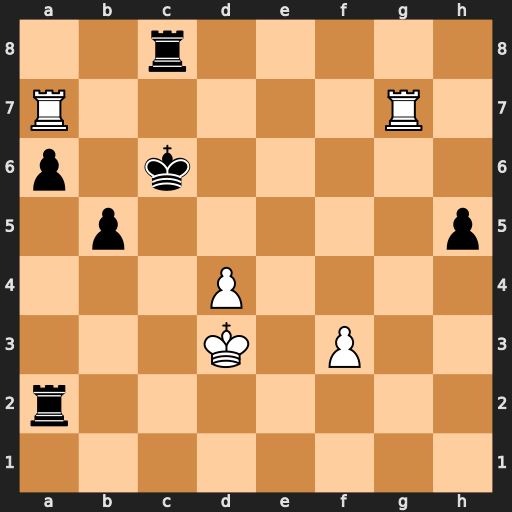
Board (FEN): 2r5/R5R1/p1k5/1p5p/3P4/3K1P2/r7/8
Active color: w
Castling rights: -
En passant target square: -
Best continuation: Rg6+ Kd5 Rd7#